Question: Thank you for coming in.
I have a table like this:

And here is what I want to do: Segregated by id, I want to sum up the Val based on the condition.
For example, for id=1, I want the sum of Val till condition A firstly appear, then another sum of Val between the first A and the second A, and sum of Val between the second and the third A... The sum of Val when condition = B follows the same logic, but should not be influenced by A. Finally, each sum of Val only sums the same id.
How should I do this? I tried group by and partition by, but unable to obtain an ideal result. The ideal output would be like the Sum column in the picture.
Thank you very much.
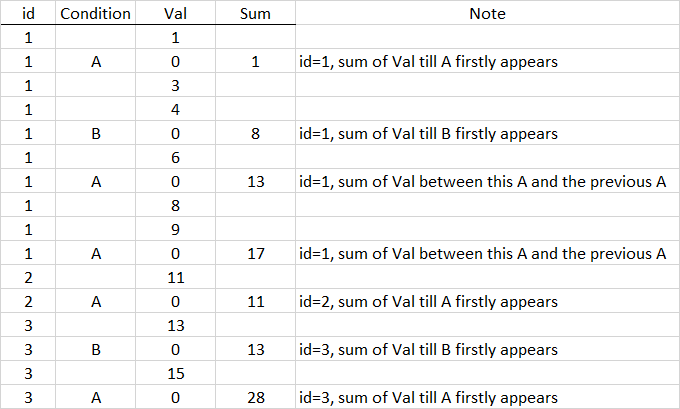
Answer: Assuming that there is a column that specifies the ordering, then you can do what you want. SQL tables represent . There is no ordering unless a column specifies the ordering.
You seem to want to define groups for As and Bs. You can do this using window functions. This is a little strange, because you want different groupings -- a 'case' expression can handle that. Here is the idea:
'''
select t.*,
(case when condition = 'A'
then sum(val) over (partition by id, grp_a order by <ordering col>)
when condition = 'B'
then sum(val) over (partition by id order by <ordering col>)
end) as calculation
from (select t.*,
sum(case when condition = 'A' then 1 else 0 end) over (partition by id order by <ordering col> desc) as grp_a
from t
) t;
'''